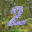
Label: 2